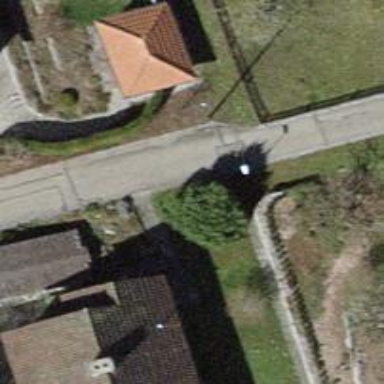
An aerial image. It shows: Set of steps on the road.